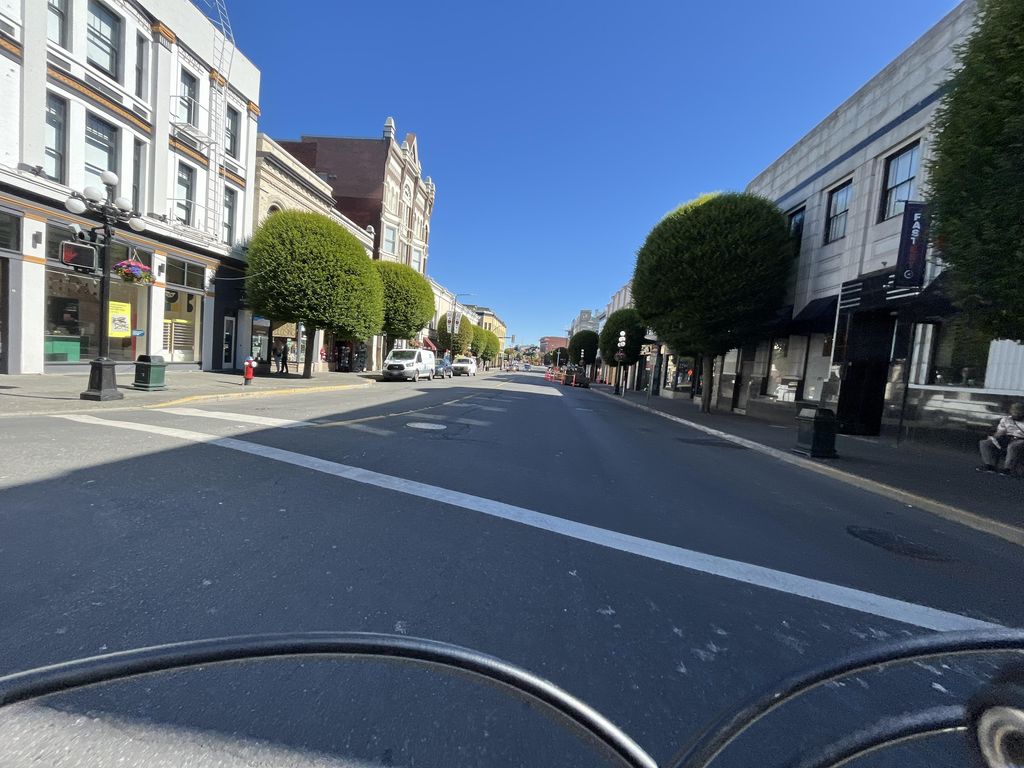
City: victoria